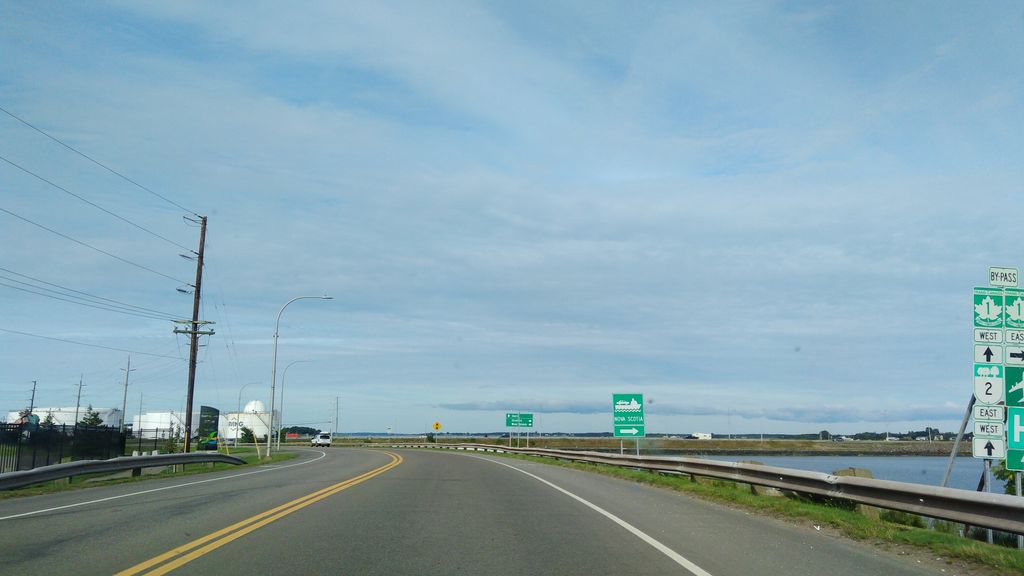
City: charlottetown